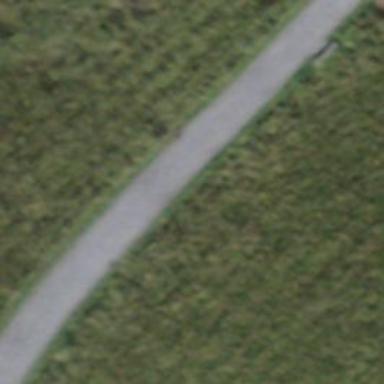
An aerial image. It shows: Agricultural track with grade2 track type.